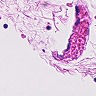
Metastatic tissue present: no